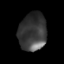
Tissue: lung
Cell type: T cells
Senescence score: 0.2085
Nuclear area (px): 1033
Mean DAPI intensity: 60.072